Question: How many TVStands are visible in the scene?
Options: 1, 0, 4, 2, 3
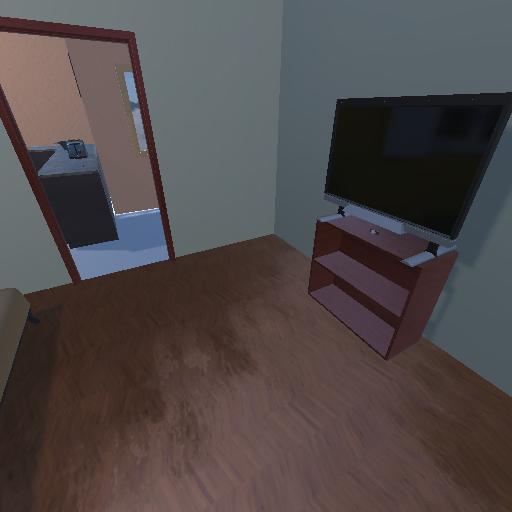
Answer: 1